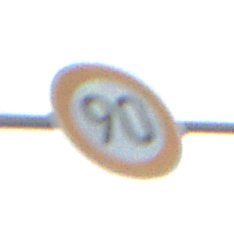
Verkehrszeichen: Geschwindigkeit90
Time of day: SunriseSunset
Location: Outdoor (RoadRail)
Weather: PartlyCloudy
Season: NotSpecified
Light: Natural